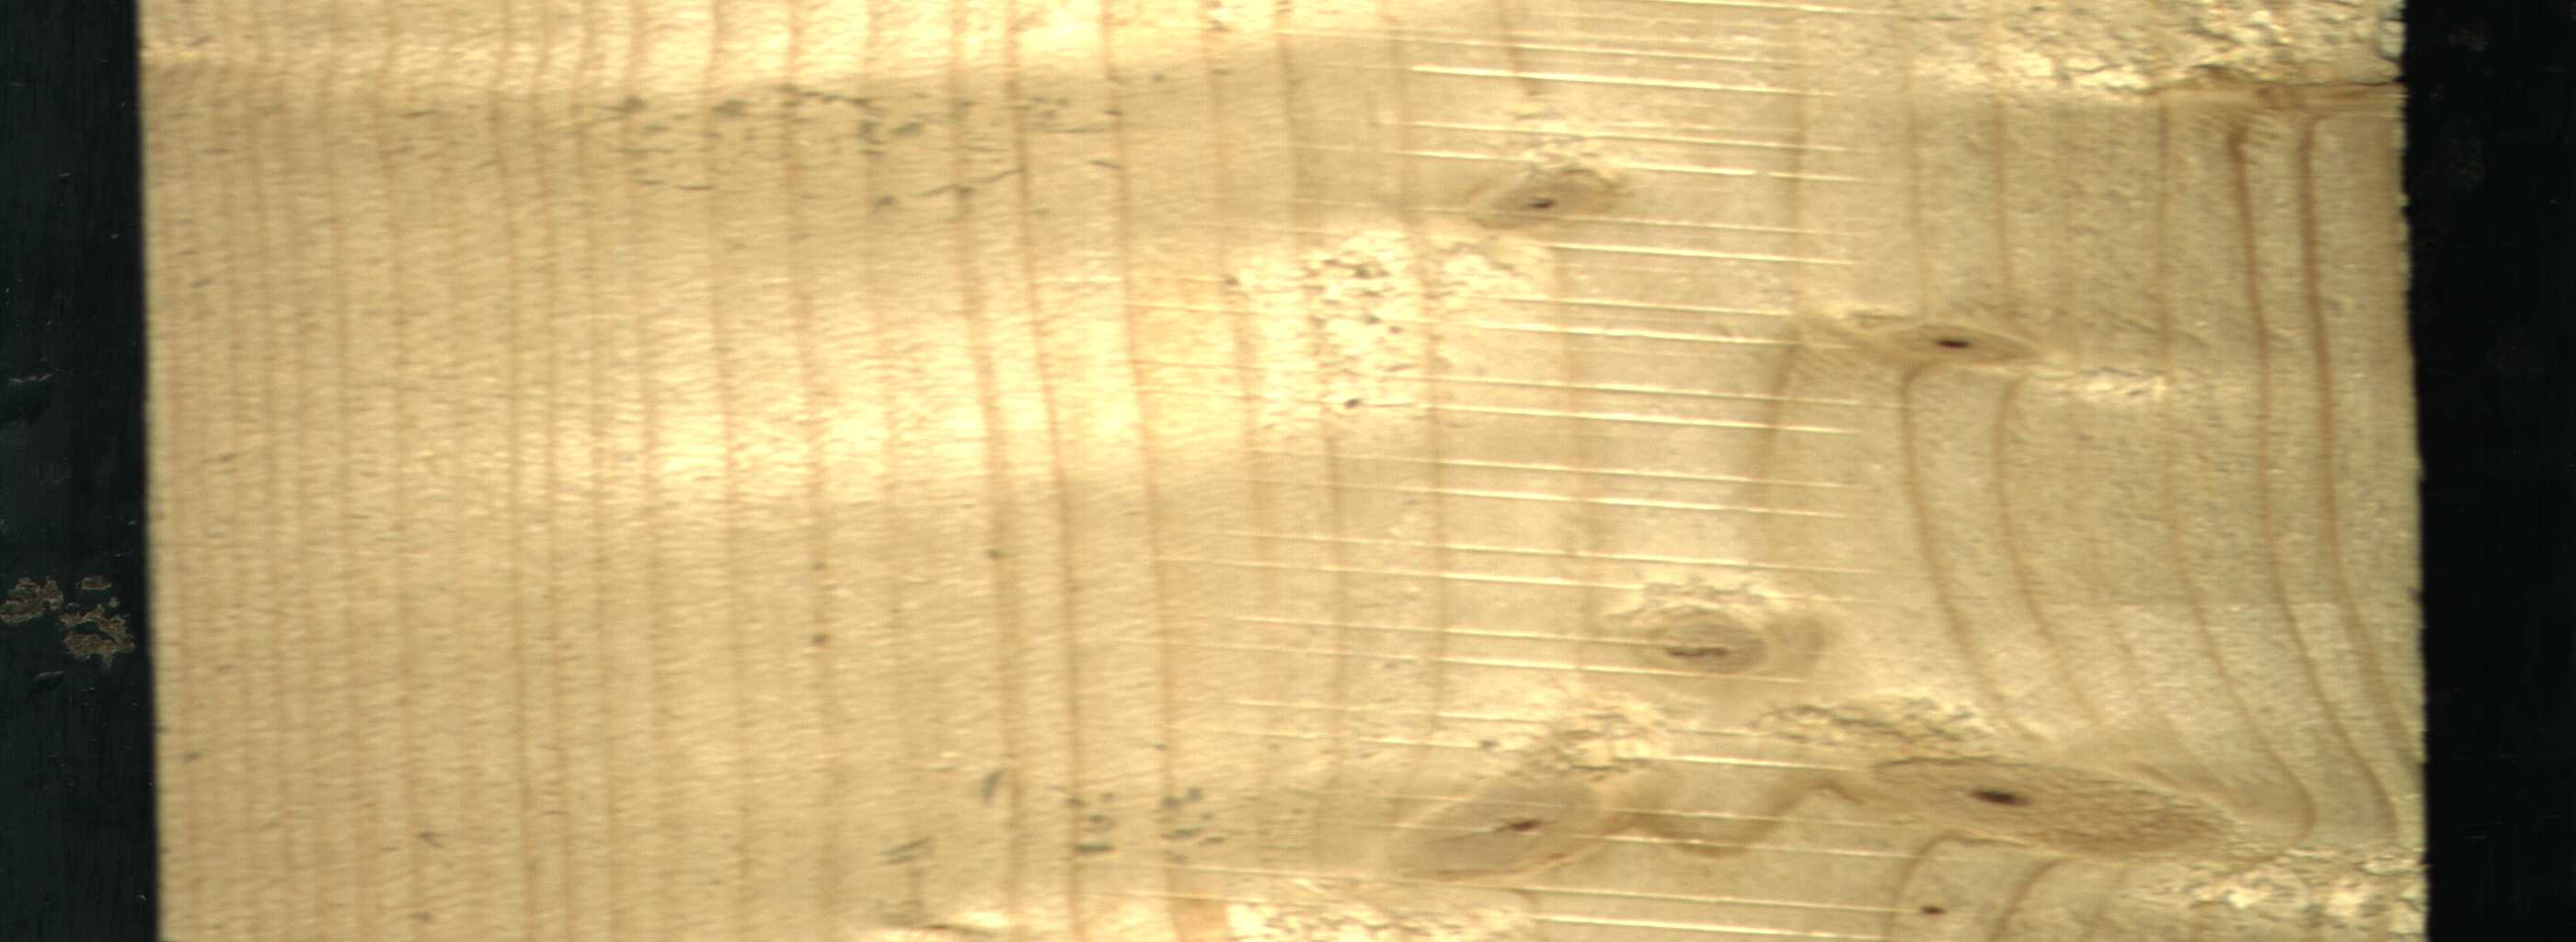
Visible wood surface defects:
Live_Knot
Live_Knot
Live_Knot
Live_Knot
Live_Knot